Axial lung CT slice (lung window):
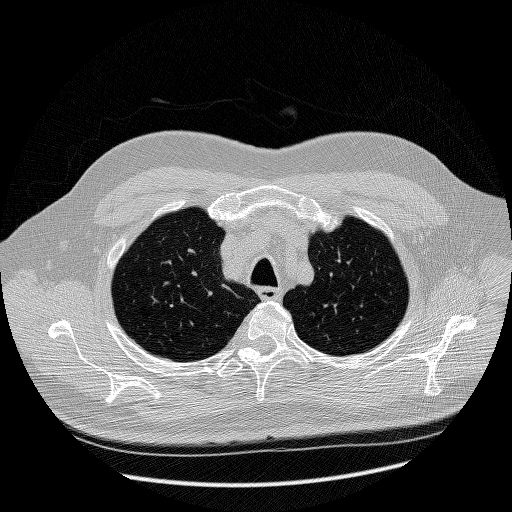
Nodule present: no